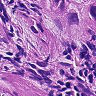
Metastatic tissue present: yes